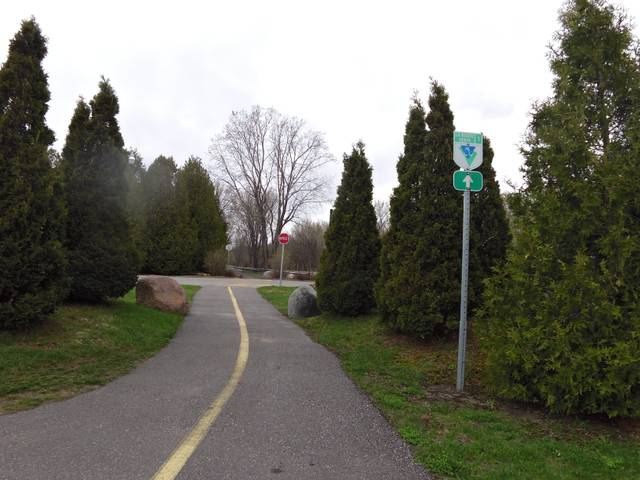
Region: Canada
Coordinates: 45.583, -74.439